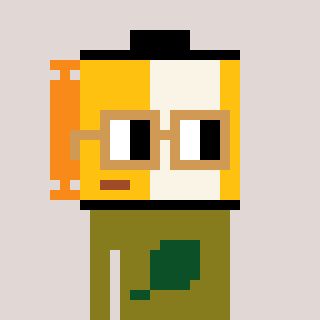
a pixel art character with square brown glasses, a film roll-shaped head and a gunk-colored body on a warm background